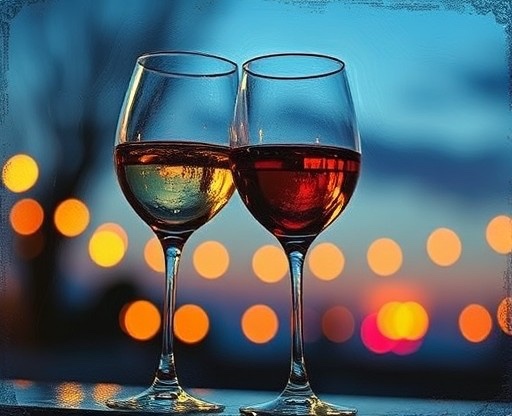
Category: Wedding